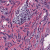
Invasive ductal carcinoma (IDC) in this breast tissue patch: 1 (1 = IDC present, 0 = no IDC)